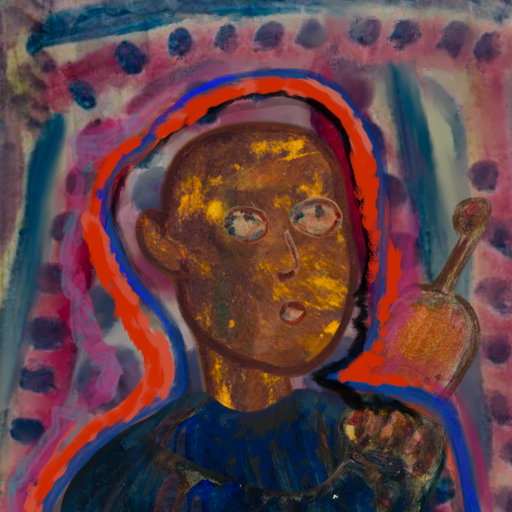
Background: HillGirl, Head And Neck Side: Comrade, Face Side: Orphan, Bust: Pipe, Hair Side: Experience, Head Accessory: Blank, Second Necklace: Blank, Necklace: Blank, Baby: Blank